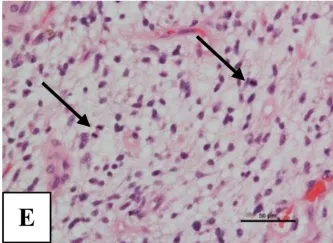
(E) Tumour cells in this area have small pleomorphic nuclei with delicate fibrillary processes in a myxoid background. Two mitoses (arrows) are present in this field.
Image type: pathology (h&e)